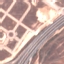
Label: Highway